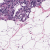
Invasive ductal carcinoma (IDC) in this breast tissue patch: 0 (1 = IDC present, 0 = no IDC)